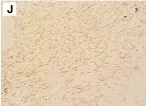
(J,K) (400x): Positive expression of CD 31 and CD 34 detected using immunohistochemistry.
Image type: pathology (immunostaining)